Interaction volume radius: 10 \u00c5
Interaction volume height: 15 \u00c5
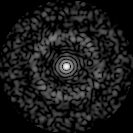
Disorder parameter: 0.8031